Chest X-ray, AP view. Patient: 65 years old, sex F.
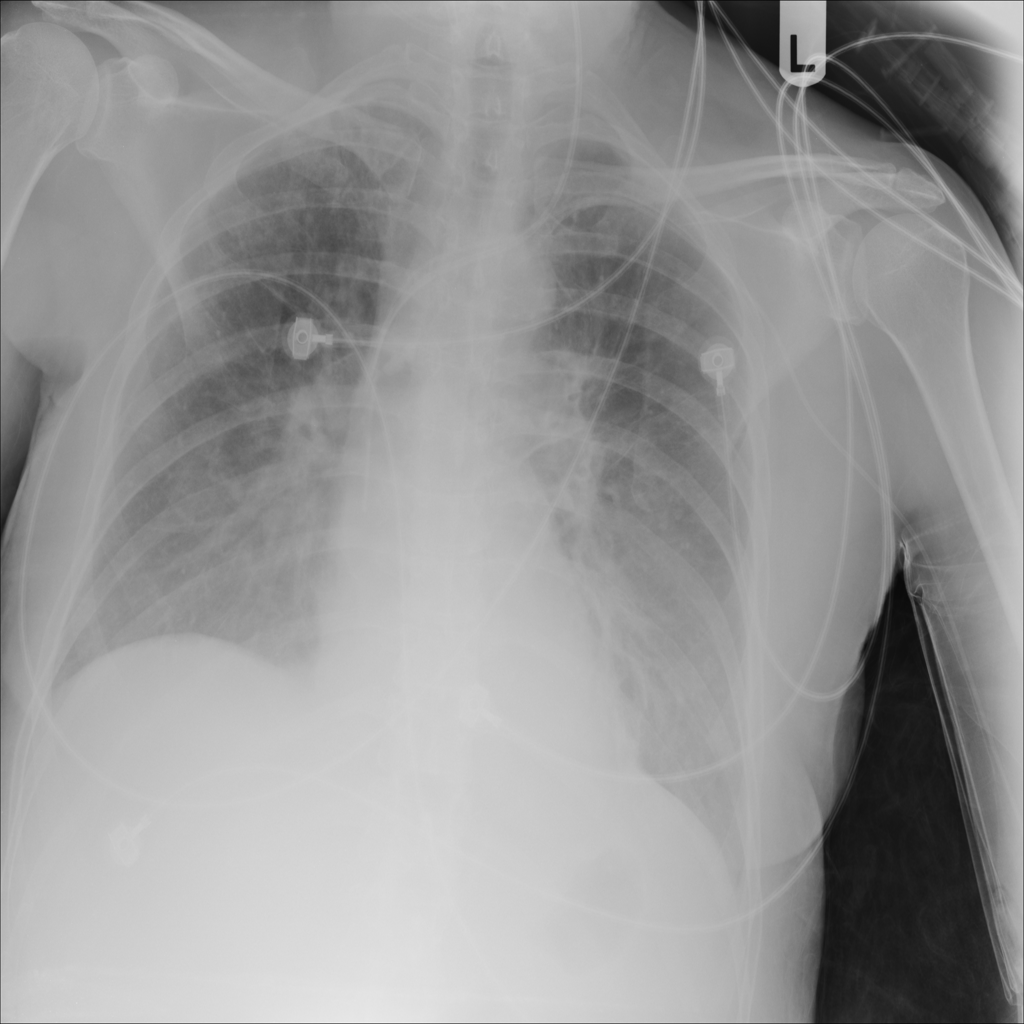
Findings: Infiltration